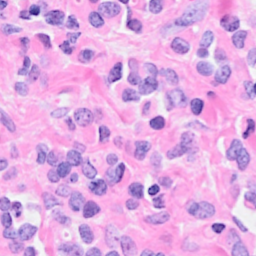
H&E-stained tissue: Breast